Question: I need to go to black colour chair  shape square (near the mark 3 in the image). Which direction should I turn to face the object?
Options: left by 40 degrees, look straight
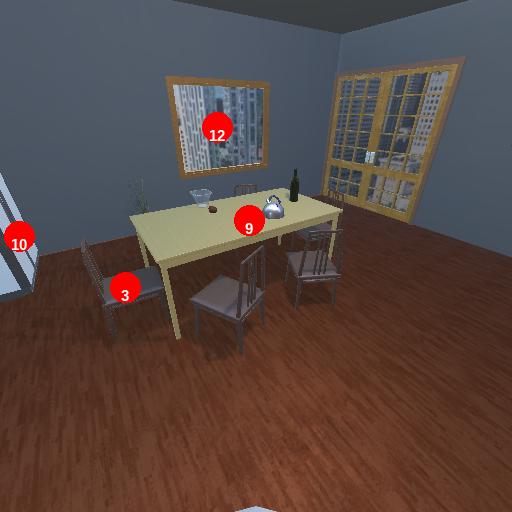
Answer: left by 40 degrees